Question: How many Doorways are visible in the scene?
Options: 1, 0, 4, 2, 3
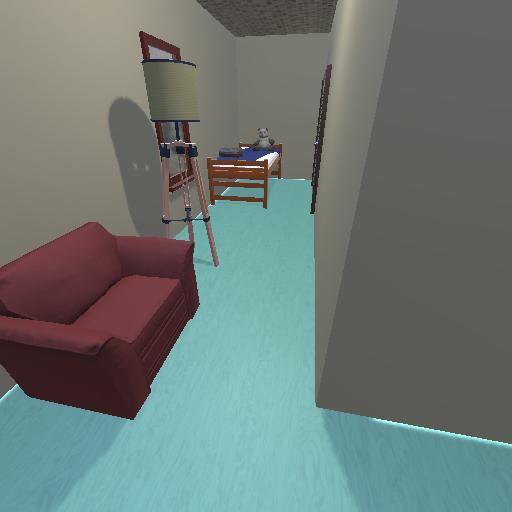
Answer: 1